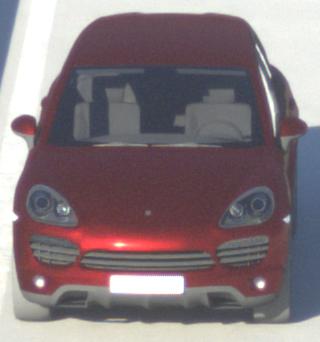
Make: Porsche
Model: Cayenne
Detailed model: Cayenne (958)
Model produced from: 2010/05
Model produced until: 2014/07
Doors: 5
Color: red
Road condition: dry road
Daytime: sunrise or sunset
Contrast: medium contrast